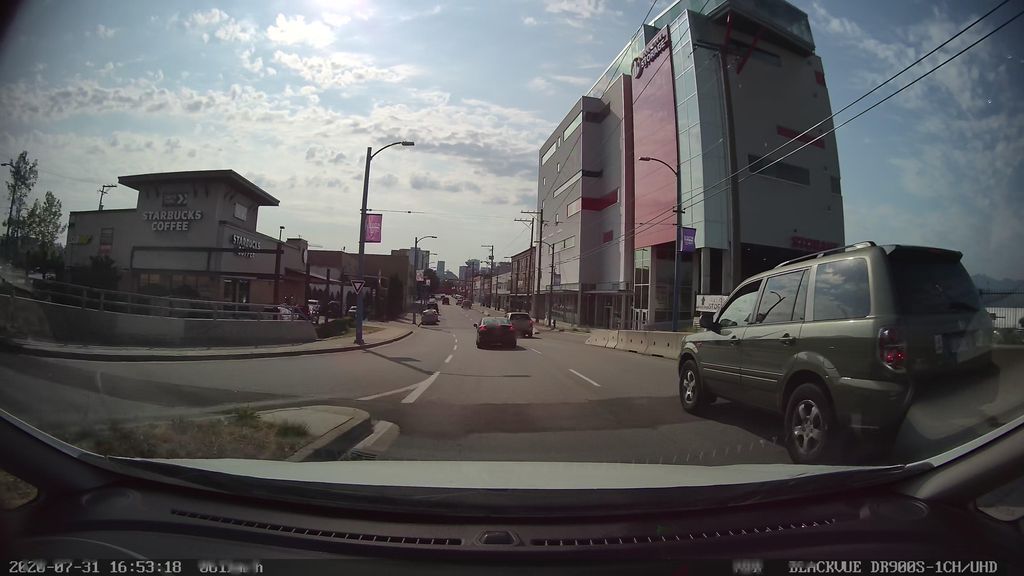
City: vancouver